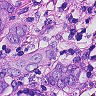
Metastatic tissue present: yes